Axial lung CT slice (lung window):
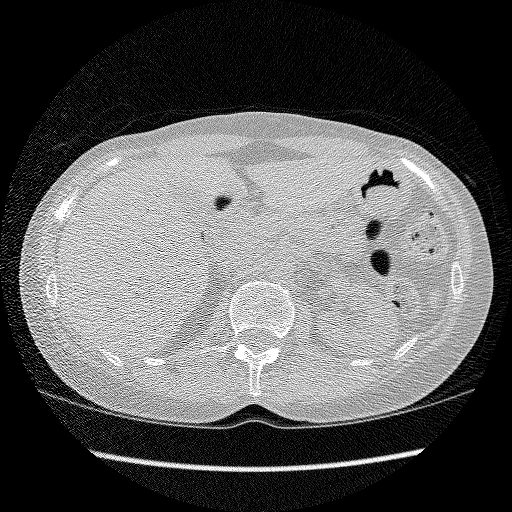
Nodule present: no